Question: I opened <URL> to have look at the page's html source code. I find the following code which is very strange to me but I guess this is something very useful for performance analysis. How is it generated and by whom?

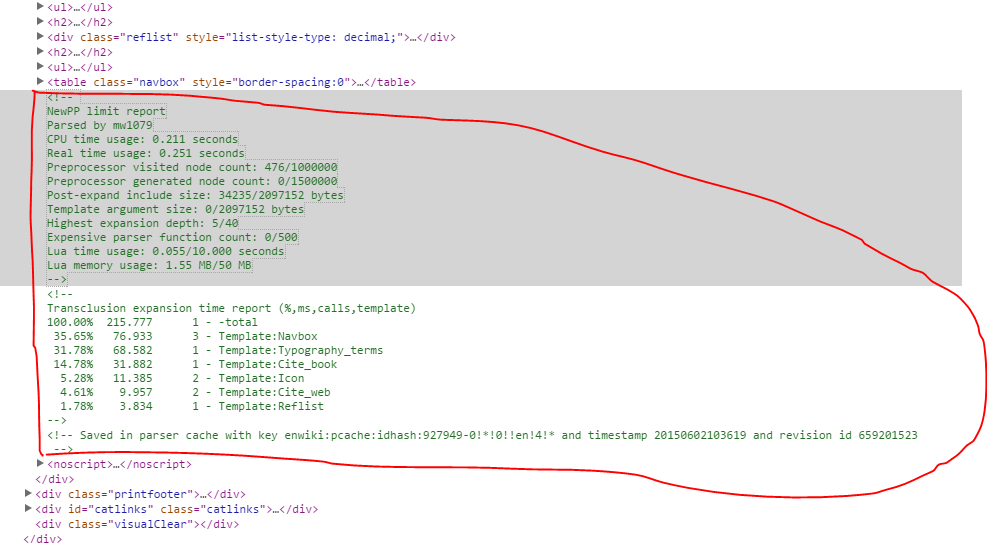
Answer: The HTML comment is a feature designed to help users fix pages and templates which hit the parser limits. It's controlled by <URL>.